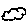
Label: cloud